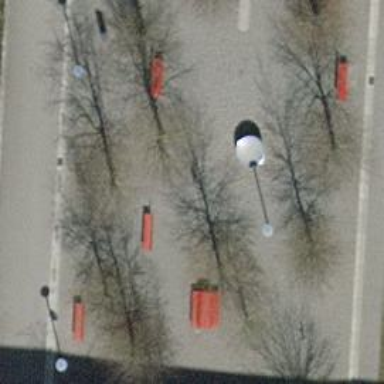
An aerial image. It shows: Urban tree of the genus Fagus with broadleaved leaves.